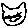
Label: cat